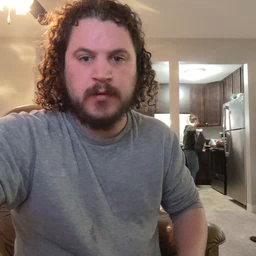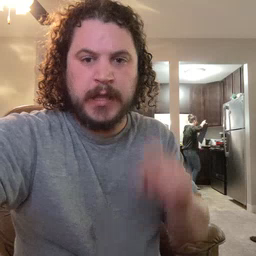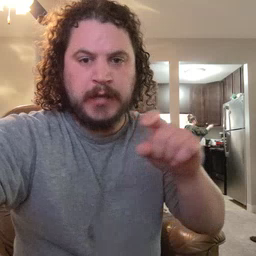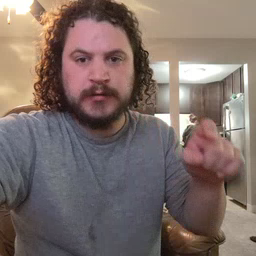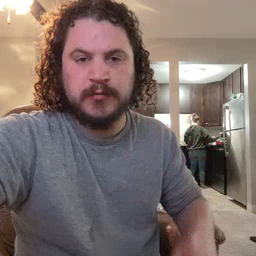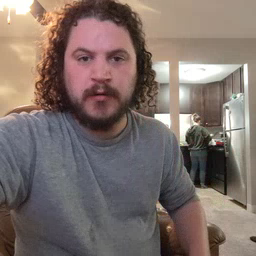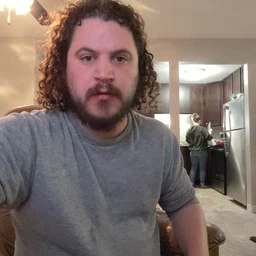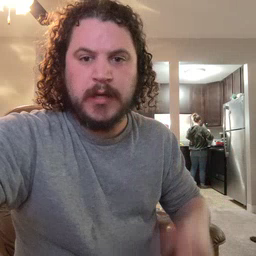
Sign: closet